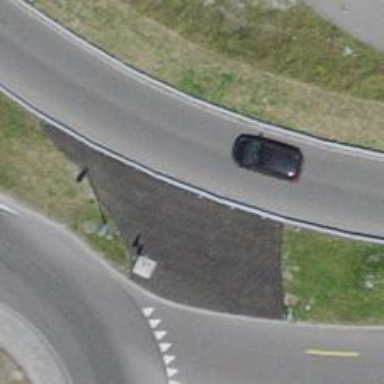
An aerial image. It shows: Guard rail as barrier.